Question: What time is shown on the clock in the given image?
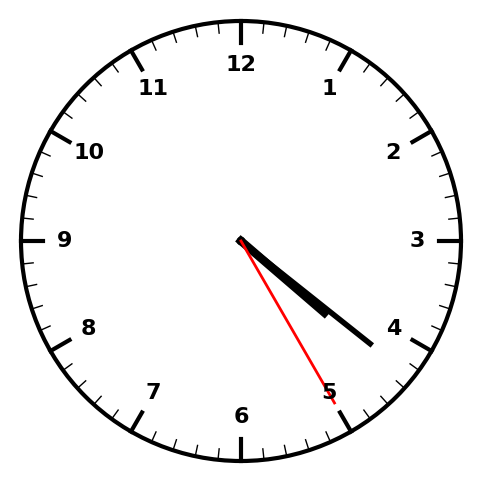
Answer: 04:21:25